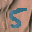
Label: 5